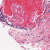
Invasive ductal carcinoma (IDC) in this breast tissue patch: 0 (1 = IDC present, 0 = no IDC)